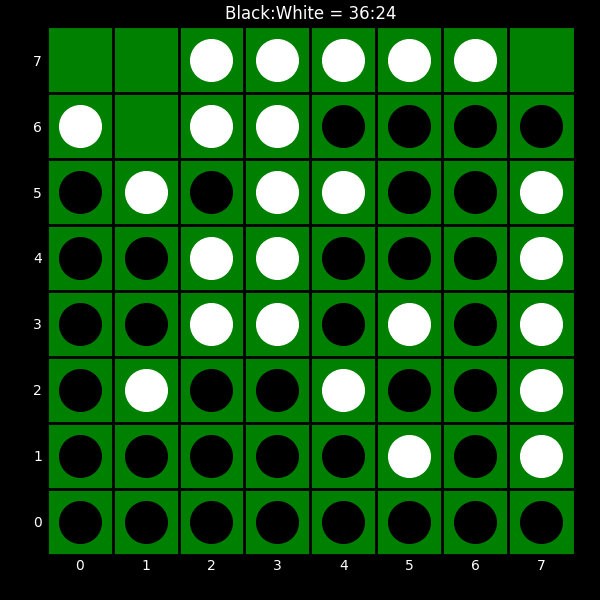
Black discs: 36
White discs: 24